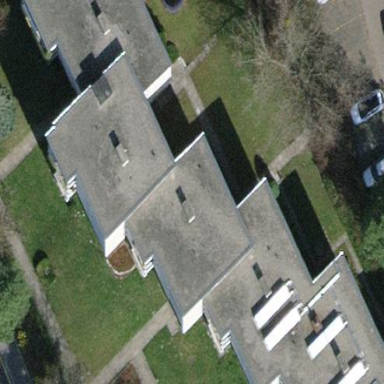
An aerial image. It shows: View of apartment building.